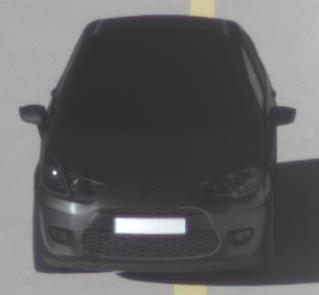
Make: Citroen
Model: C3 1.1
Detailed model: C3 (II)
Model produced from: 2010/01
Model produced until: 2012/03
Doors: 5
Color: black
Road condition: dry road
Daytime: morning or afternoon
Contrast: high contrast